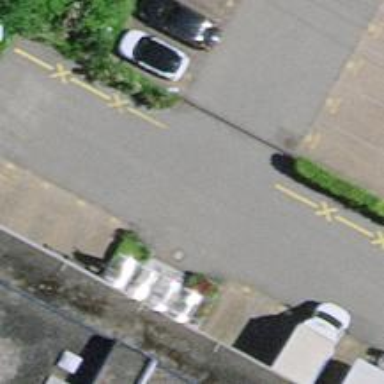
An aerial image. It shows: Parking aisle designated as service road.